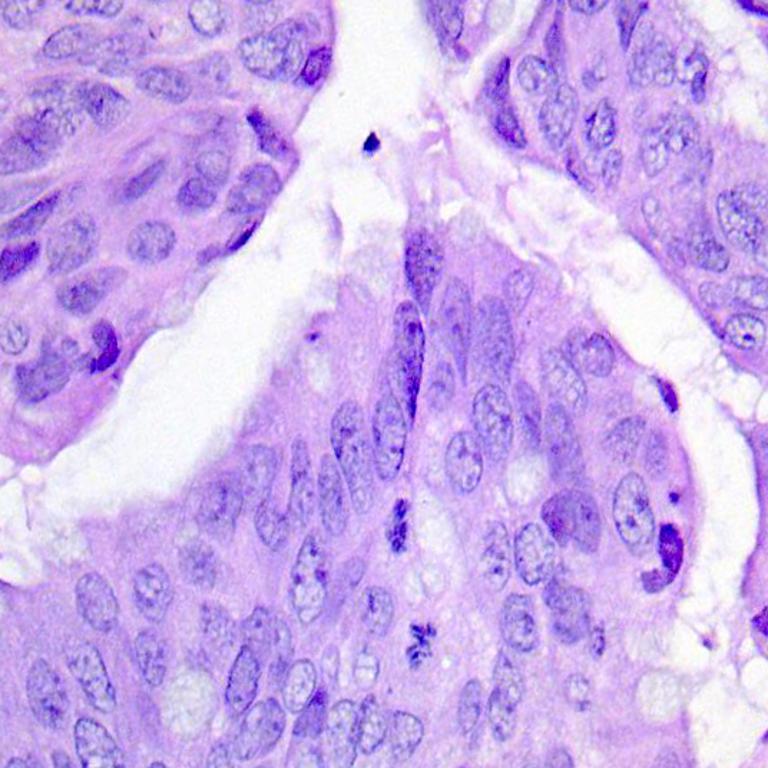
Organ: colon
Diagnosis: adenocarcinomas